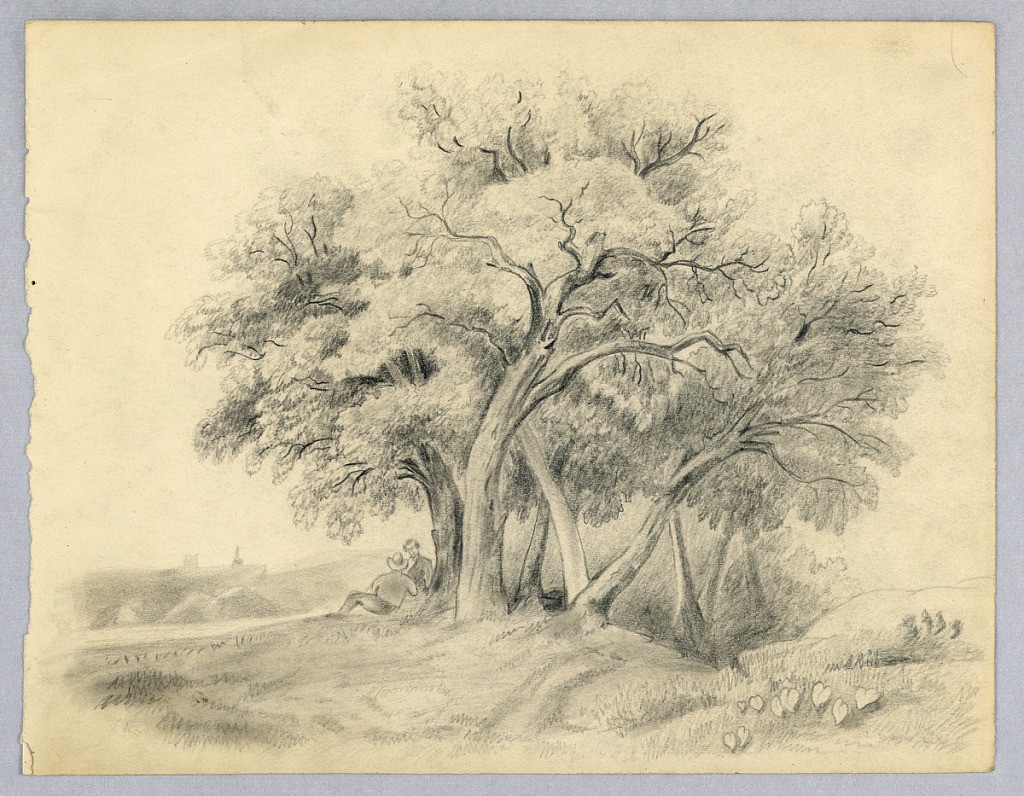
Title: Landscape (Leaf from a Sketchbook)
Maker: Martha S. Day
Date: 1859
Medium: Horizontal rectangle. Two men are seen seated under a clump of trees. Hay stacks in the left distance.
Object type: Drawing
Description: Horizontal rectangle. Two men are seen seated under a clump of trees. Hay stacks in the left distance. Signed and dated (in pencil) on verso.